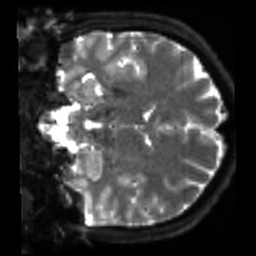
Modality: sbref
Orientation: coronal
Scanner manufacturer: siemens
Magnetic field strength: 3 T
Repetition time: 4 s
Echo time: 0.0594 s